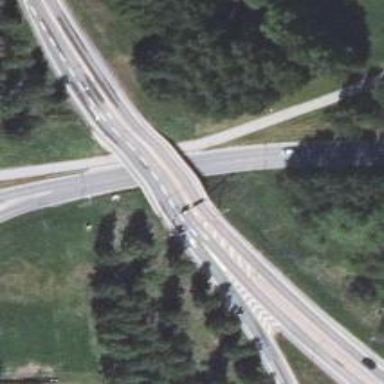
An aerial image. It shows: Motorway junction.